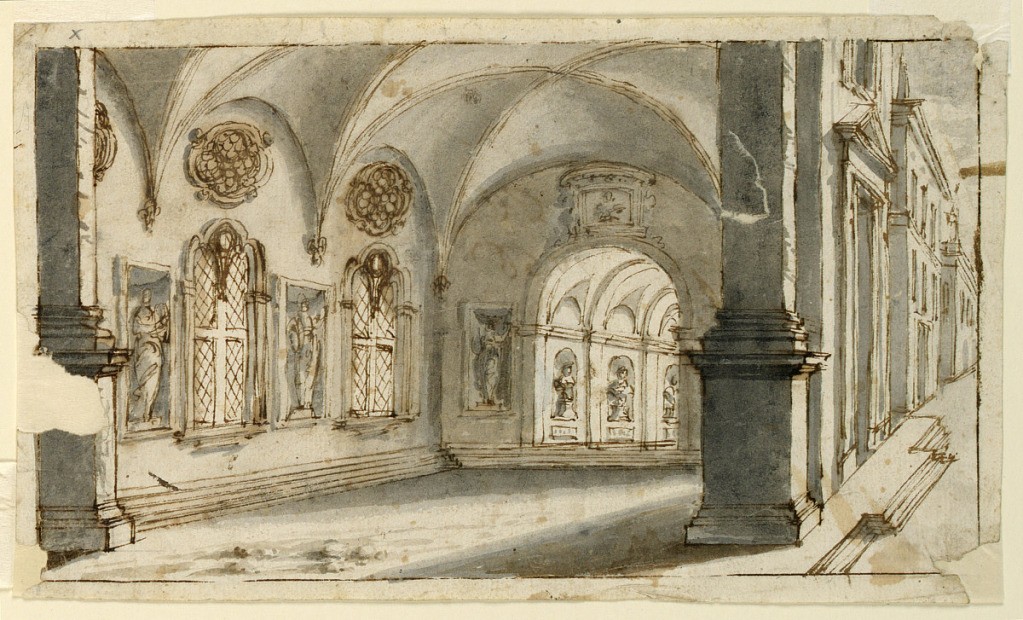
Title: Stage Design, Inside of Apses
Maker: Pio Panfili, Italian, 1723 - 1812
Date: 1766
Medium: Pen and brown ink, brush and sepia wash on paper
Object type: Drawing
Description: Horizontal rectangle. Interior of assembly hall with part of the street on which it is situated. At left, low apses with windows and sculptures in niches. At right, facade of houses faces toward the street.